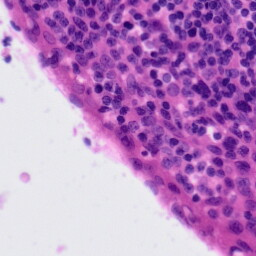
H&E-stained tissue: Tonsil